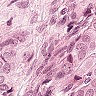
Metastatic tissue present: yes